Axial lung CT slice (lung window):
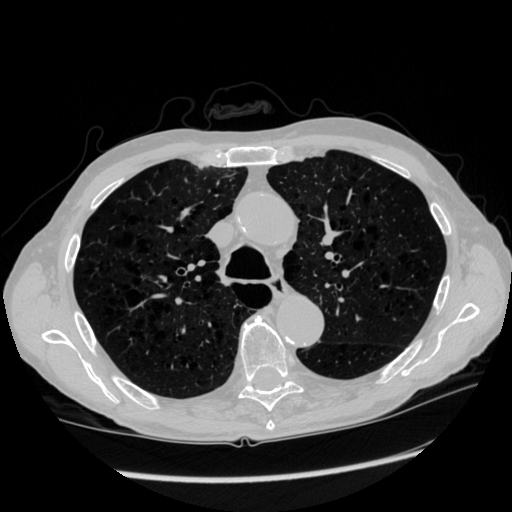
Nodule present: no